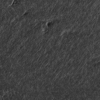
Label: not_dusty